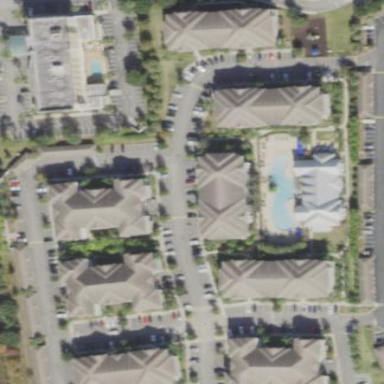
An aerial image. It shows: Hotel.